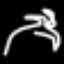
Label: palm tree